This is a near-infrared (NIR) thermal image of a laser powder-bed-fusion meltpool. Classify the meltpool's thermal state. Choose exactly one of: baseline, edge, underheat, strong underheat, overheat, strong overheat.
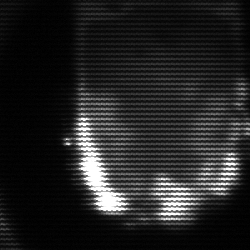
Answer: baseline